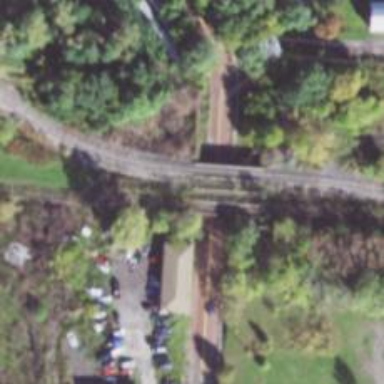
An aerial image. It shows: Abandoned railroad bridge.